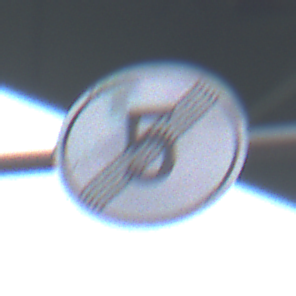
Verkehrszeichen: EndeGeschwindigkeit5
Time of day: MorningAfternoon
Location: Outdoor (Suburban)
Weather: Overcast
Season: NotSpecified
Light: Natural